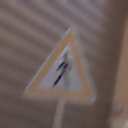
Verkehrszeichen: FussgaengerRechts
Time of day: MorningAfternoon
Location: Outdoor (Urban)
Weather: Clear
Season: NotSpecified
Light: Natural